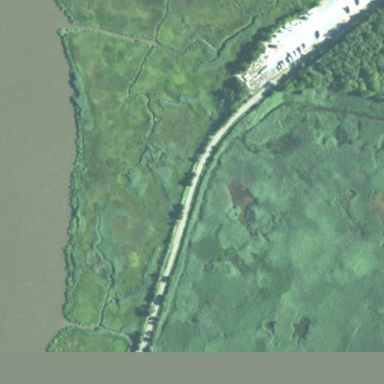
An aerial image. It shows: Saltmarsh wetland area.